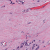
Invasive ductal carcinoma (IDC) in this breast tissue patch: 1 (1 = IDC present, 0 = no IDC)